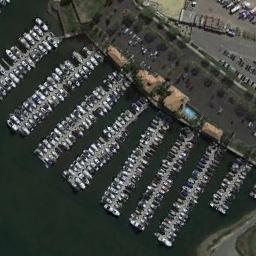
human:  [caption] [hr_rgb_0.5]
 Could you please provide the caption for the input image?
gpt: Several cars were parked on the harbor shore .

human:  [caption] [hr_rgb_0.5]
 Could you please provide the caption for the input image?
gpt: There are many ships of different shapes and sizes in the harbor .

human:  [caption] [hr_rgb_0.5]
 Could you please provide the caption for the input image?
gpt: The harbor with lots of neatly docked boats is next to some buildings and a parking lot .

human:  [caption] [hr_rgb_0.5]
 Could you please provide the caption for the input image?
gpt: Many ships are neatly moored in the harbor next to the parking lot .

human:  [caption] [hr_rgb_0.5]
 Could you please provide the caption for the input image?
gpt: There are some brown buildings and many ships at the harbor .